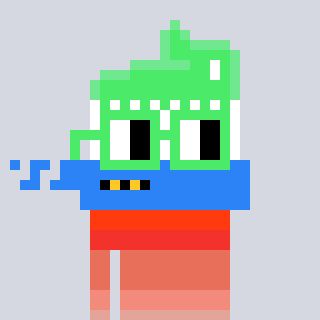
a pixel art character with square light green glasses, a toothbrush-shaped head and a bluegrey-colored body on a cool background